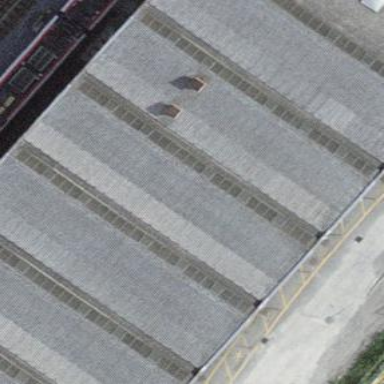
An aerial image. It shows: Industrial building that contains railway workshop.